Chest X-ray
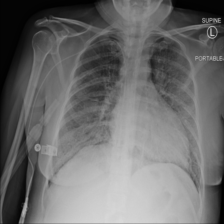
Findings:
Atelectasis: negative
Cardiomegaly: negative
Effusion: negative
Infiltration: positive
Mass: negative
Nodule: negative
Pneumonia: negative
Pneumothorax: negative
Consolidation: negative
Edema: positive
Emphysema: negative
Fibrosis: negative
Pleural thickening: negative
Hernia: negative